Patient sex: F
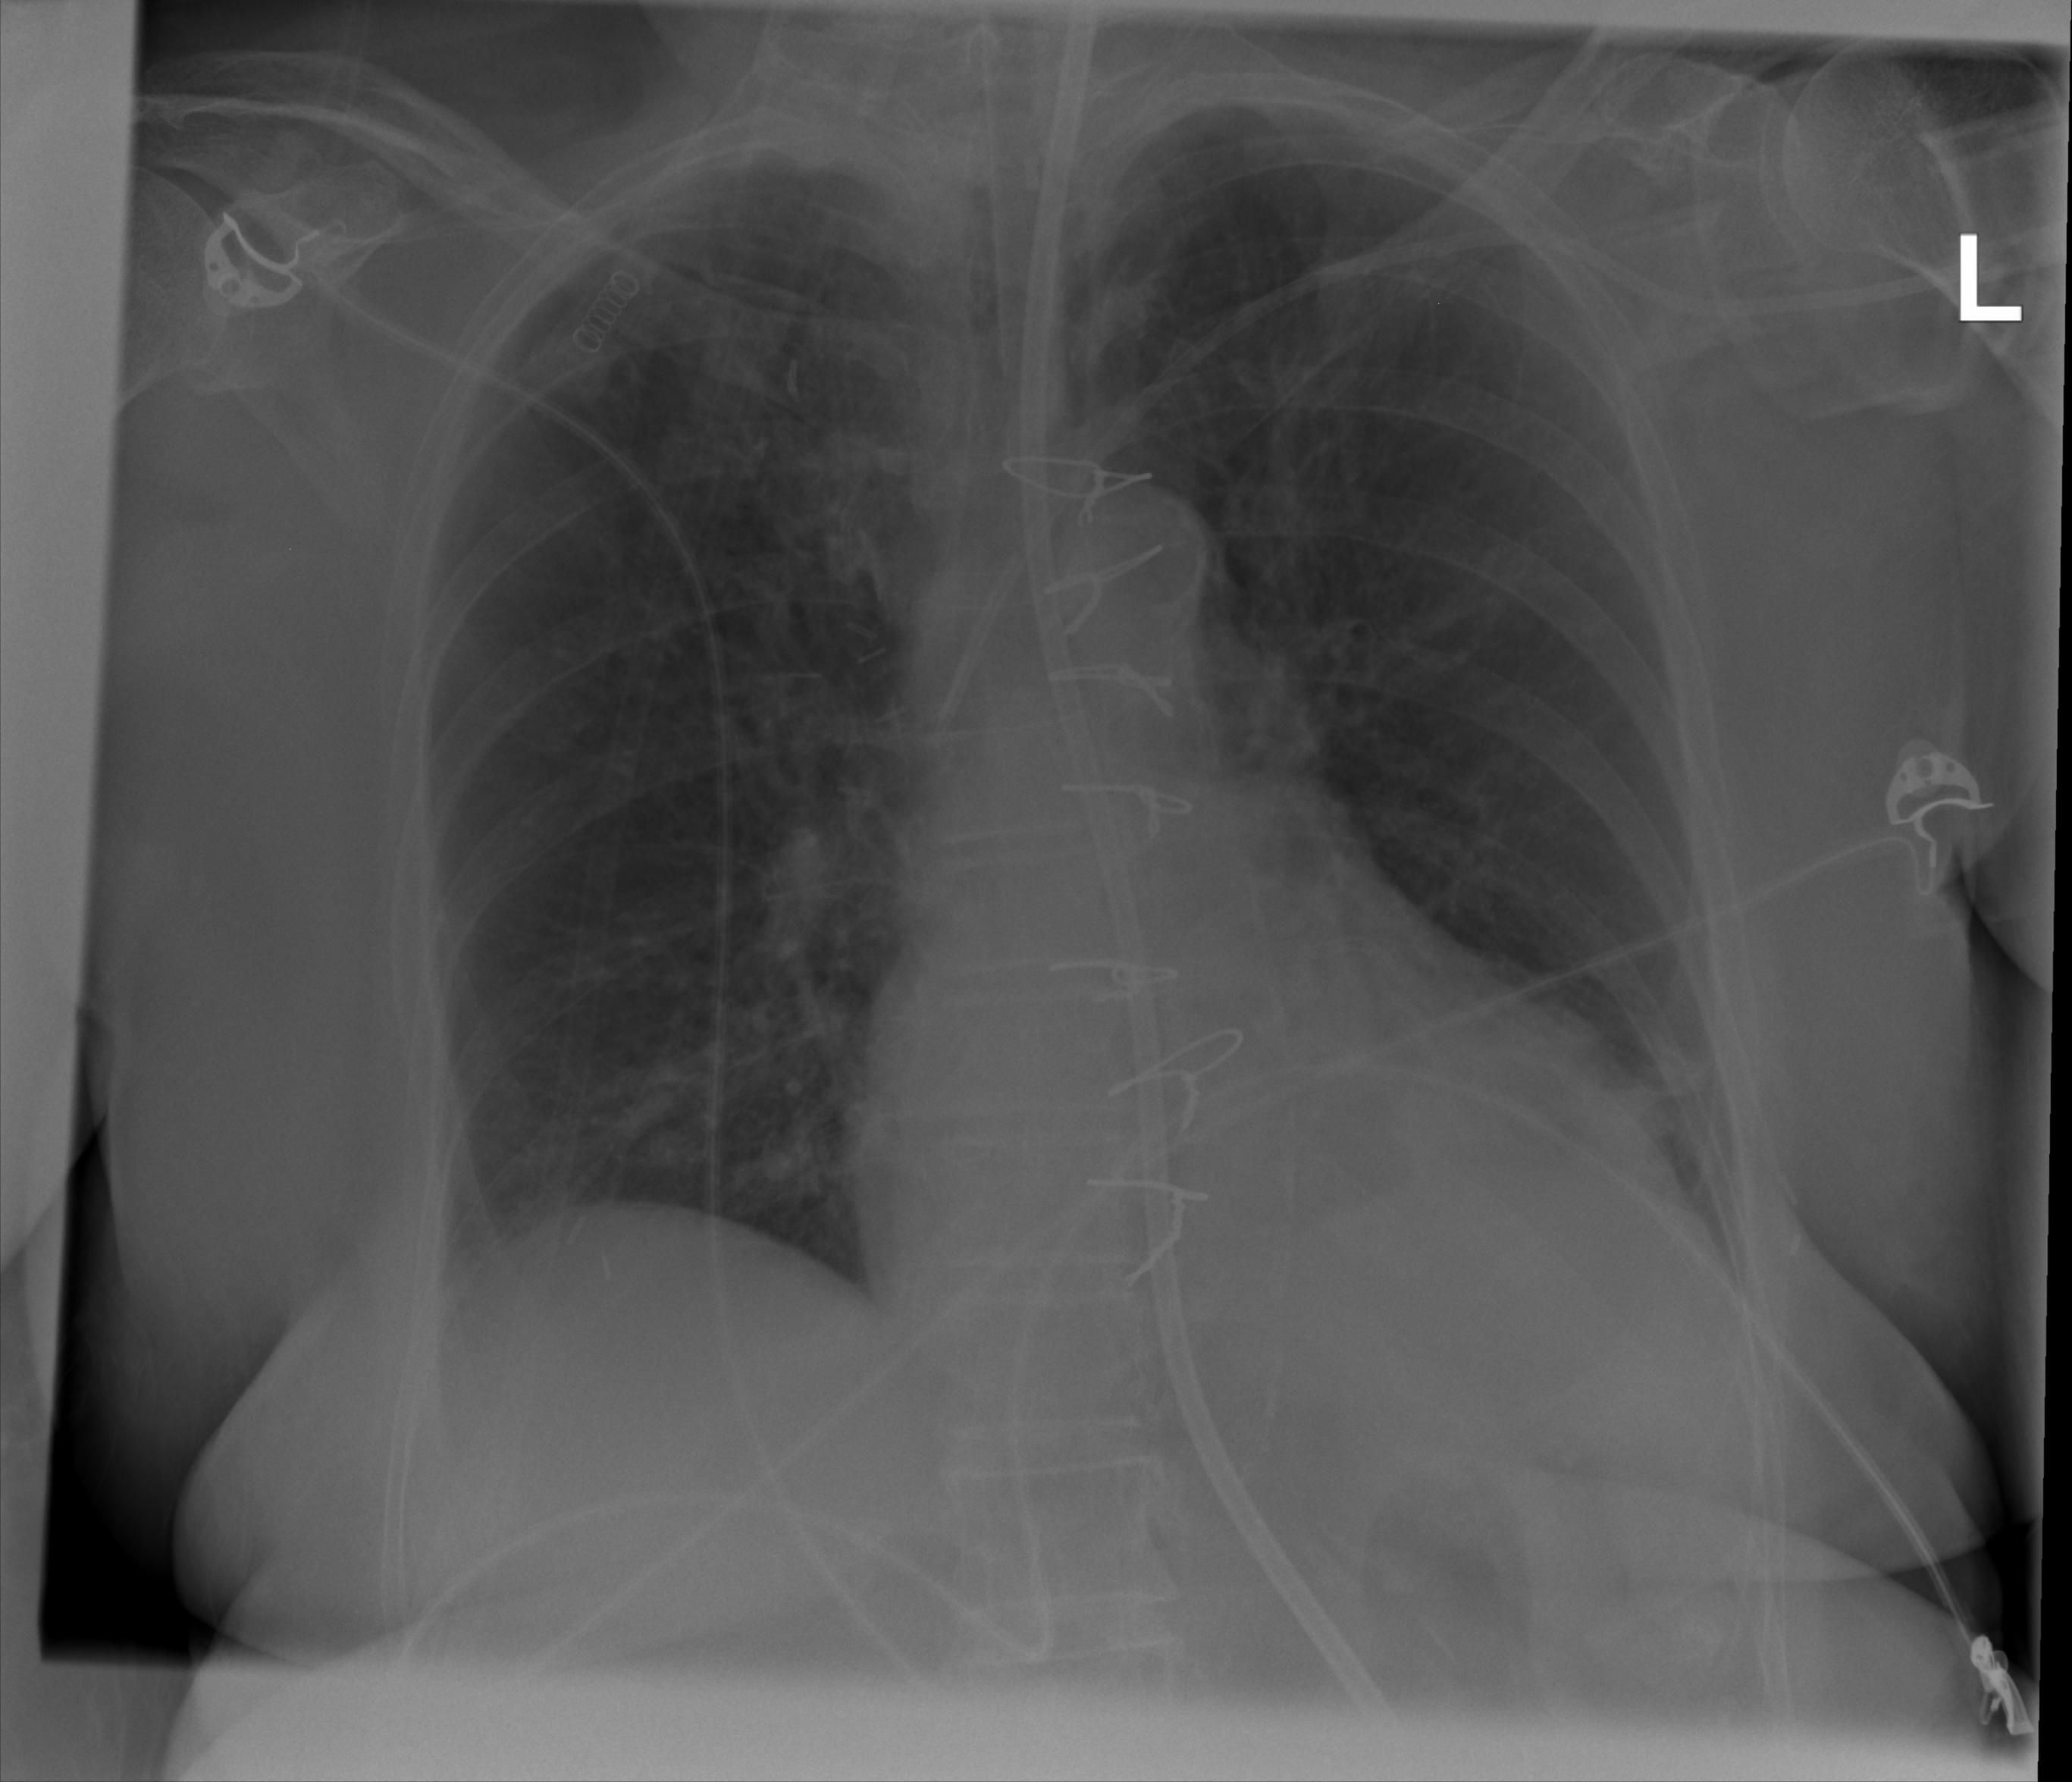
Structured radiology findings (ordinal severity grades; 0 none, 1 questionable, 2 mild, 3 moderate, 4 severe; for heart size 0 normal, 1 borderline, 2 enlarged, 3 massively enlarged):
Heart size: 2
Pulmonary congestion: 2
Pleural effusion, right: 0
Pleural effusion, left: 0
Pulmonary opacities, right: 0
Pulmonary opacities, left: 0
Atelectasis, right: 0
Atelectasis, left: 0